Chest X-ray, AP view. Patient: 29 years old, sex F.
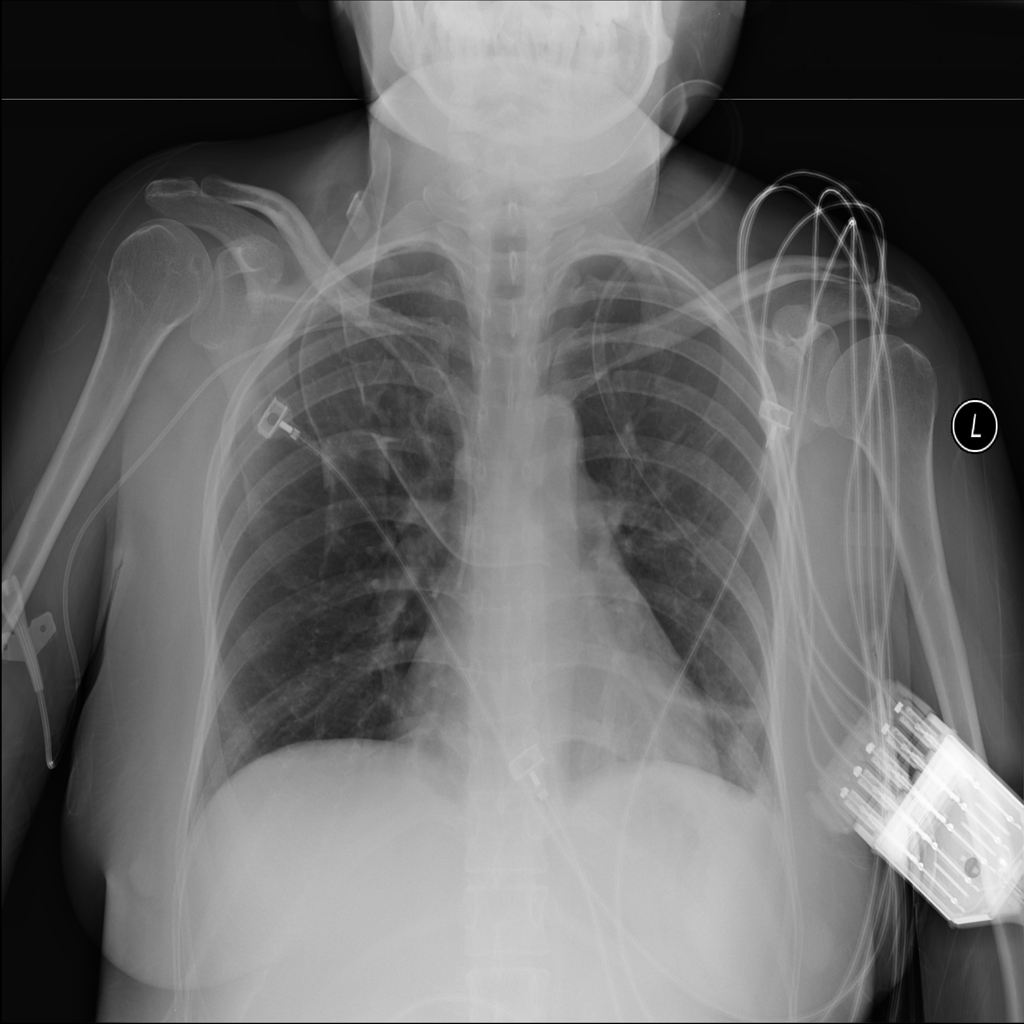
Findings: Atelectasis